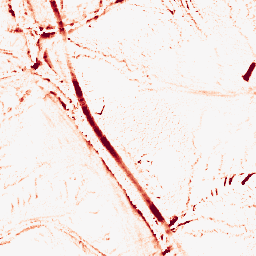
Category: morphological
Decomposition family: morphological
Decomposition parameters: operation: opening
size: 5
Upsampling method: area
Upsampling parameters: scale: 2
Upsampling scale: 2